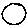
Label: moon